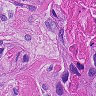
Metastatic tissue present: yes